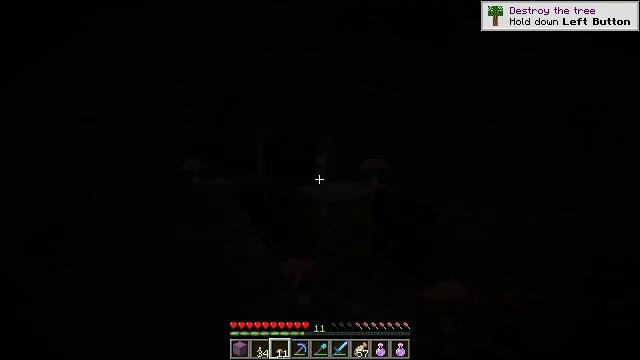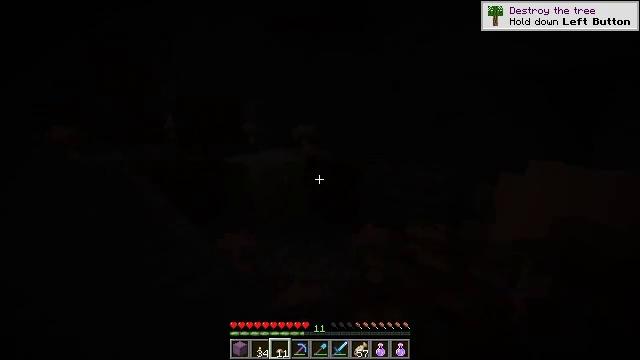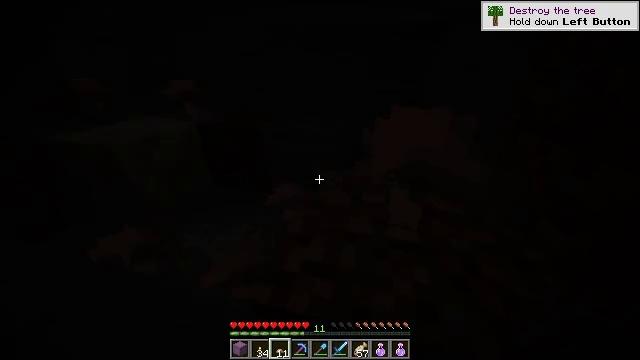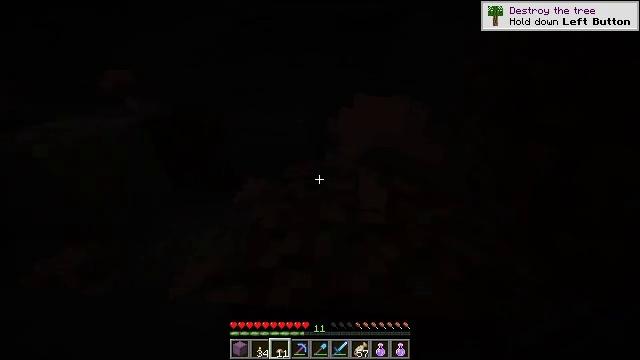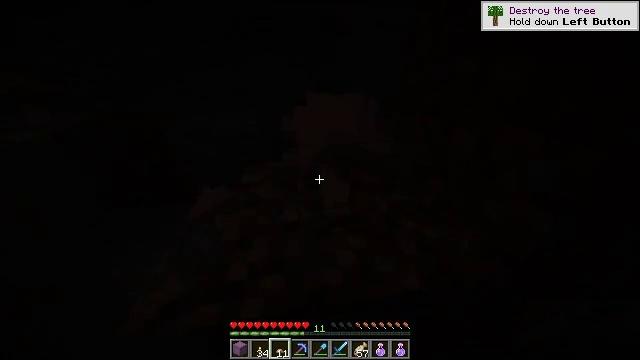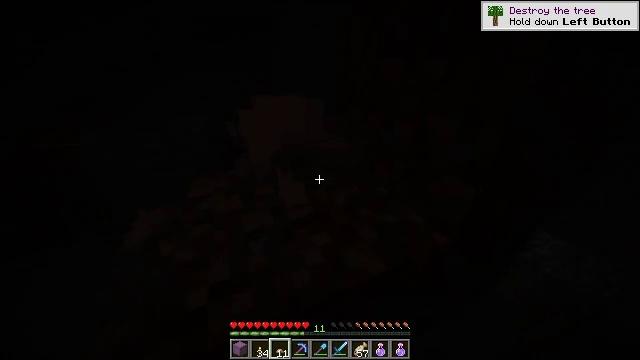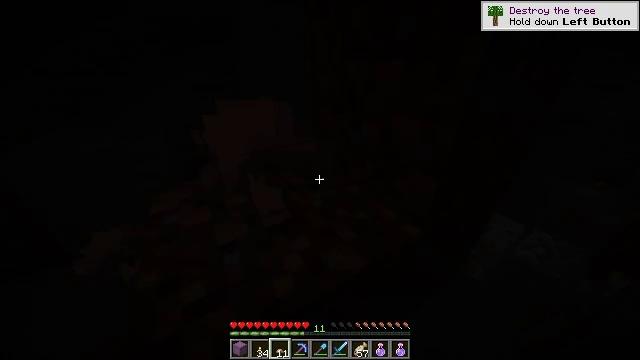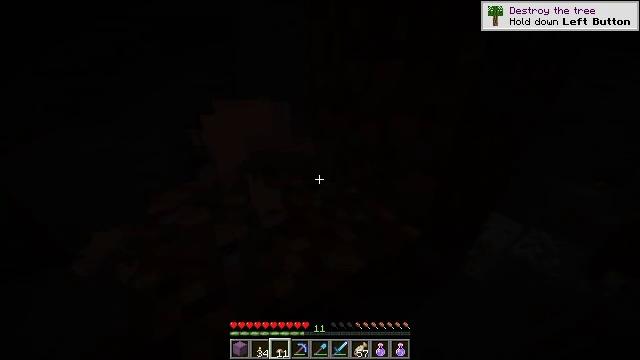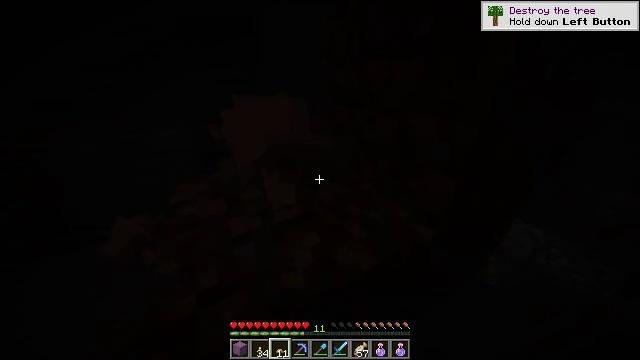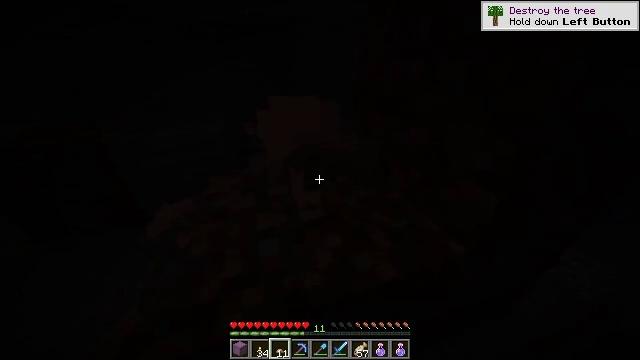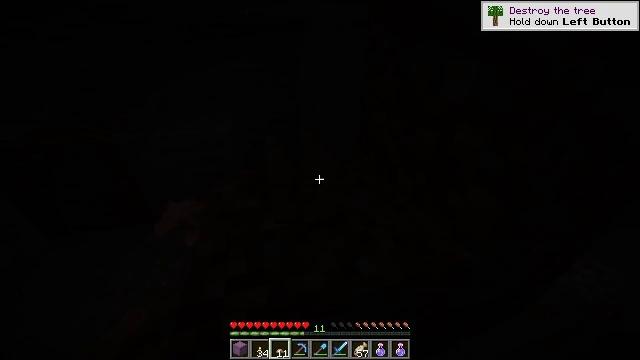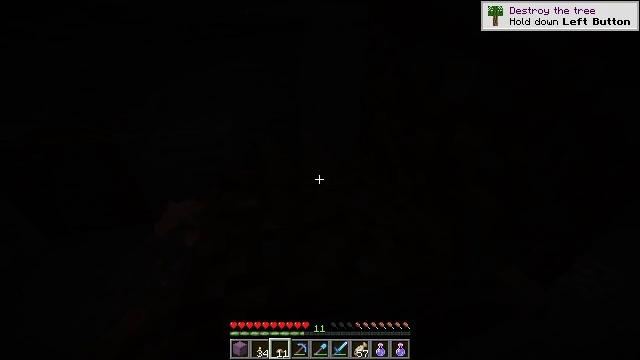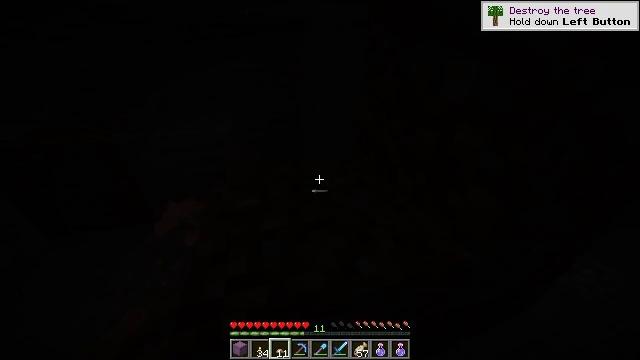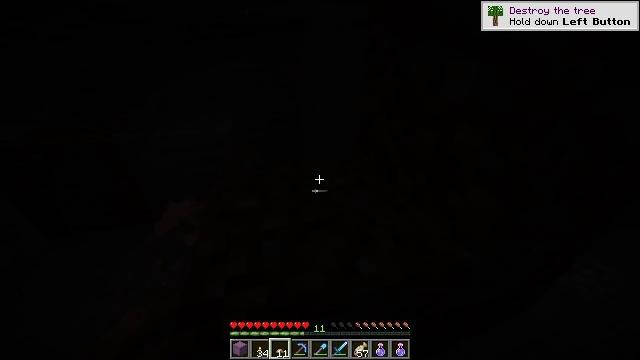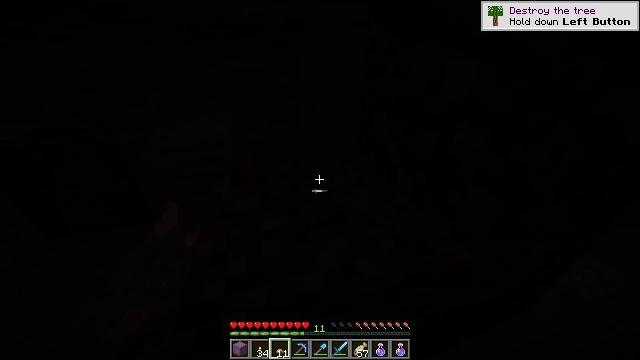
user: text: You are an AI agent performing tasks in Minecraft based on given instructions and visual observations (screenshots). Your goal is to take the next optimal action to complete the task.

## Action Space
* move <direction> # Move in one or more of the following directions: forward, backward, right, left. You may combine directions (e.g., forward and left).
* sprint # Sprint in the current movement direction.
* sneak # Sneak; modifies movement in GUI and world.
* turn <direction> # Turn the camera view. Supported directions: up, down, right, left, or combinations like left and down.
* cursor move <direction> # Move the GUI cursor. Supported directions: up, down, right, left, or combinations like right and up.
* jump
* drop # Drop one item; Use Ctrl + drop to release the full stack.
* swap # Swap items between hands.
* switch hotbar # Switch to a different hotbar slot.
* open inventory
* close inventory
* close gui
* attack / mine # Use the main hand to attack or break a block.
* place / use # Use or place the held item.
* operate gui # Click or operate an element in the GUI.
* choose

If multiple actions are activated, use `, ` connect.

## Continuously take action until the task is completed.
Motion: motion action
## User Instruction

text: Break the brown mushroom from its spot.
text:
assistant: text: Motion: turn right and down
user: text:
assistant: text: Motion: turn right and down
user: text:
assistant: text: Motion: turn right and down
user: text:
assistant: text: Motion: turn right
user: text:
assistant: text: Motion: turn right
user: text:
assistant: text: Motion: turn right
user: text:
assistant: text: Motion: no_op
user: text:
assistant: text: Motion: turn left
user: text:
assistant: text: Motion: turn left
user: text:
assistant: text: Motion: turn left, attack / mine
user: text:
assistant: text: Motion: attack / mine
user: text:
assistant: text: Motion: no_op
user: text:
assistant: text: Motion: no_op
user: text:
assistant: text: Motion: no_op
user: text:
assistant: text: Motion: no_op